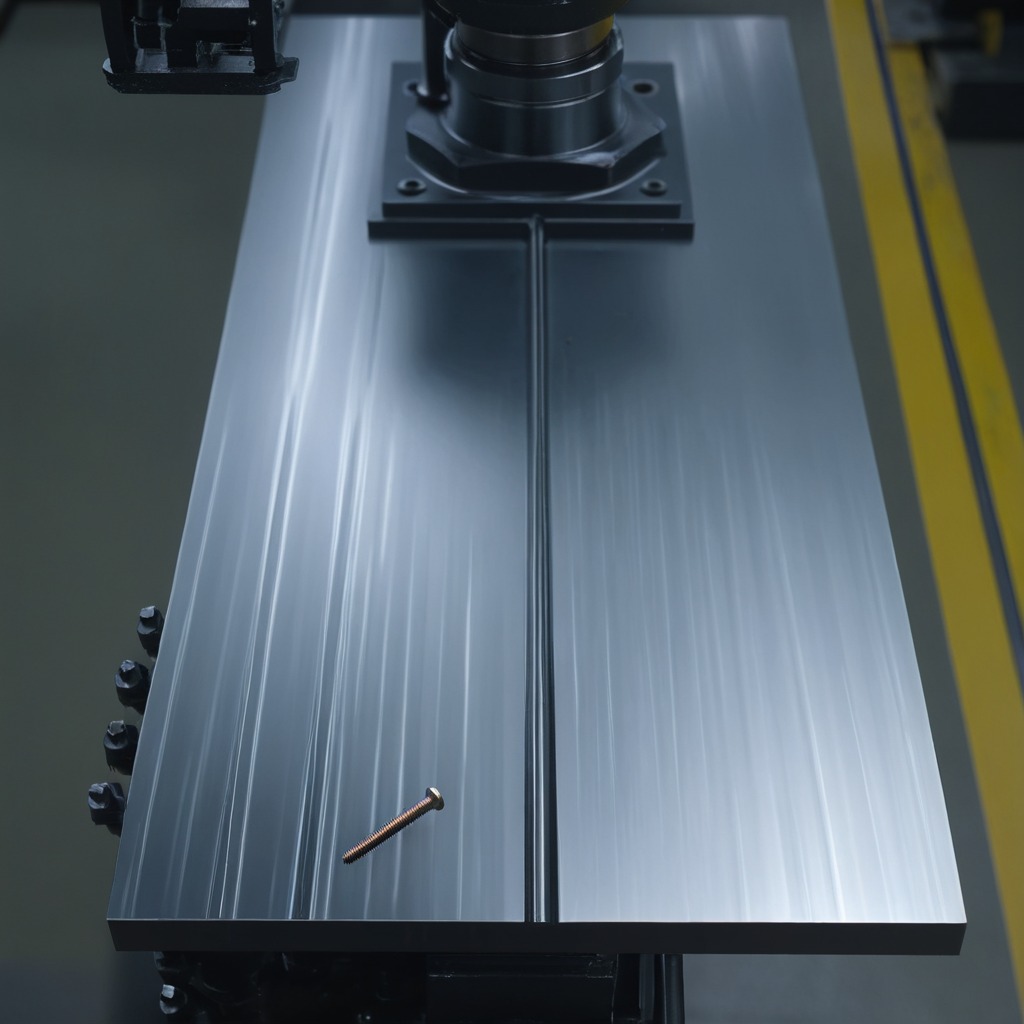
A metal screw is lying on a metal table in a machine shop under fluorescent lights.